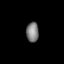
Tissue: lung
Cell type: Epithelial cells
Senescence score: 0.2211
Nuclear area (px): 243
Mean DAPI intensity: 125.749